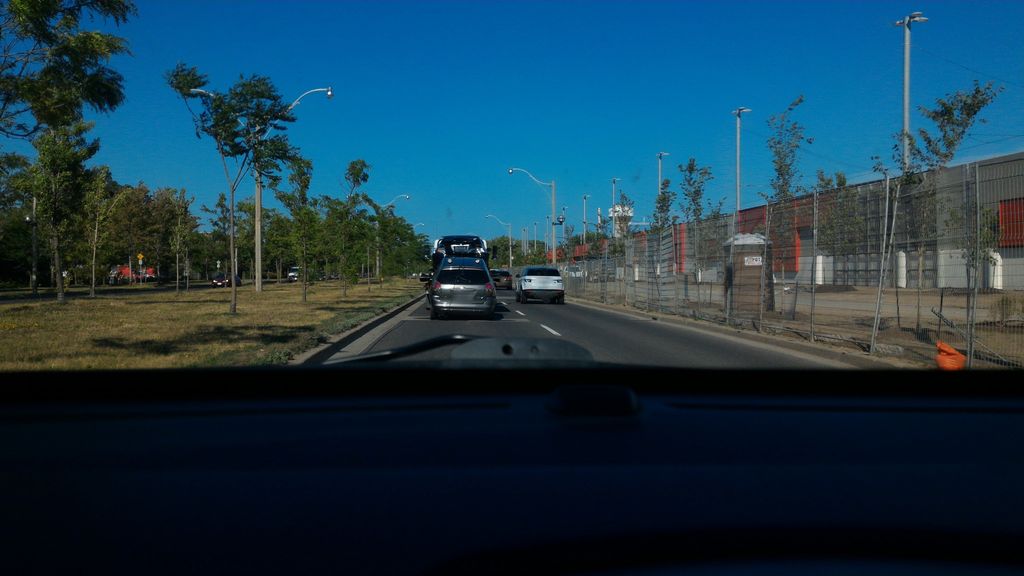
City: toronto